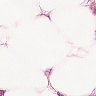
Metastatic tissue present: yes